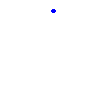
Particle: pion